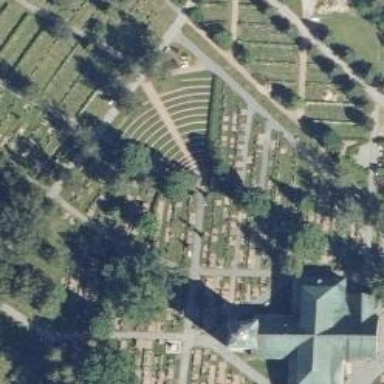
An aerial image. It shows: Historical site featuring war memorial.